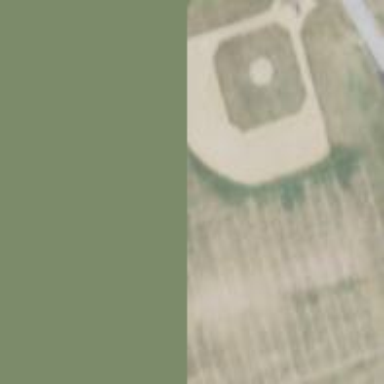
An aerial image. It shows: Baseball pitch for leisure land activities.